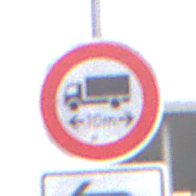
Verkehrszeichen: TatsaechlicheLaenge
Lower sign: RichtungsangabeDurchPfeile2
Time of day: Midday
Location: Outdoor (Suburban)
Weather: Overcast
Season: NotSpecified
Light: Natural